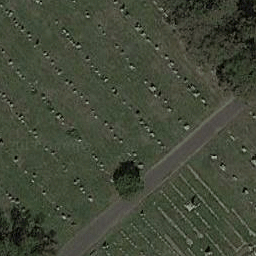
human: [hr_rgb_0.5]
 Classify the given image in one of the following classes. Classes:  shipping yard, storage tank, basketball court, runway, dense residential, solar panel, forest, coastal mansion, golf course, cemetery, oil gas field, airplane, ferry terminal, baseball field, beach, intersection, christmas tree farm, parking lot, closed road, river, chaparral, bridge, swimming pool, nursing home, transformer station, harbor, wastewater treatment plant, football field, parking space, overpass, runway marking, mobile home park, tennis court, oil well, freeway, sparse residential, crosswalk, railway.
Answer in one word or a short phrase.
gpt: cemetery